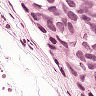
Metastatic tissue present: yes